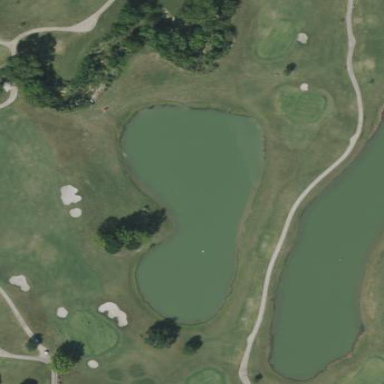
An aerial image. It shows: Water hazard on golf course. The hazard is natural water feature.